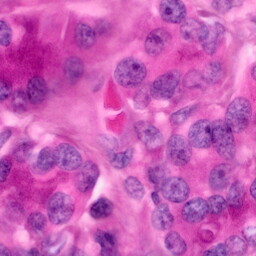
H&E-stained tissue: Pancreatic